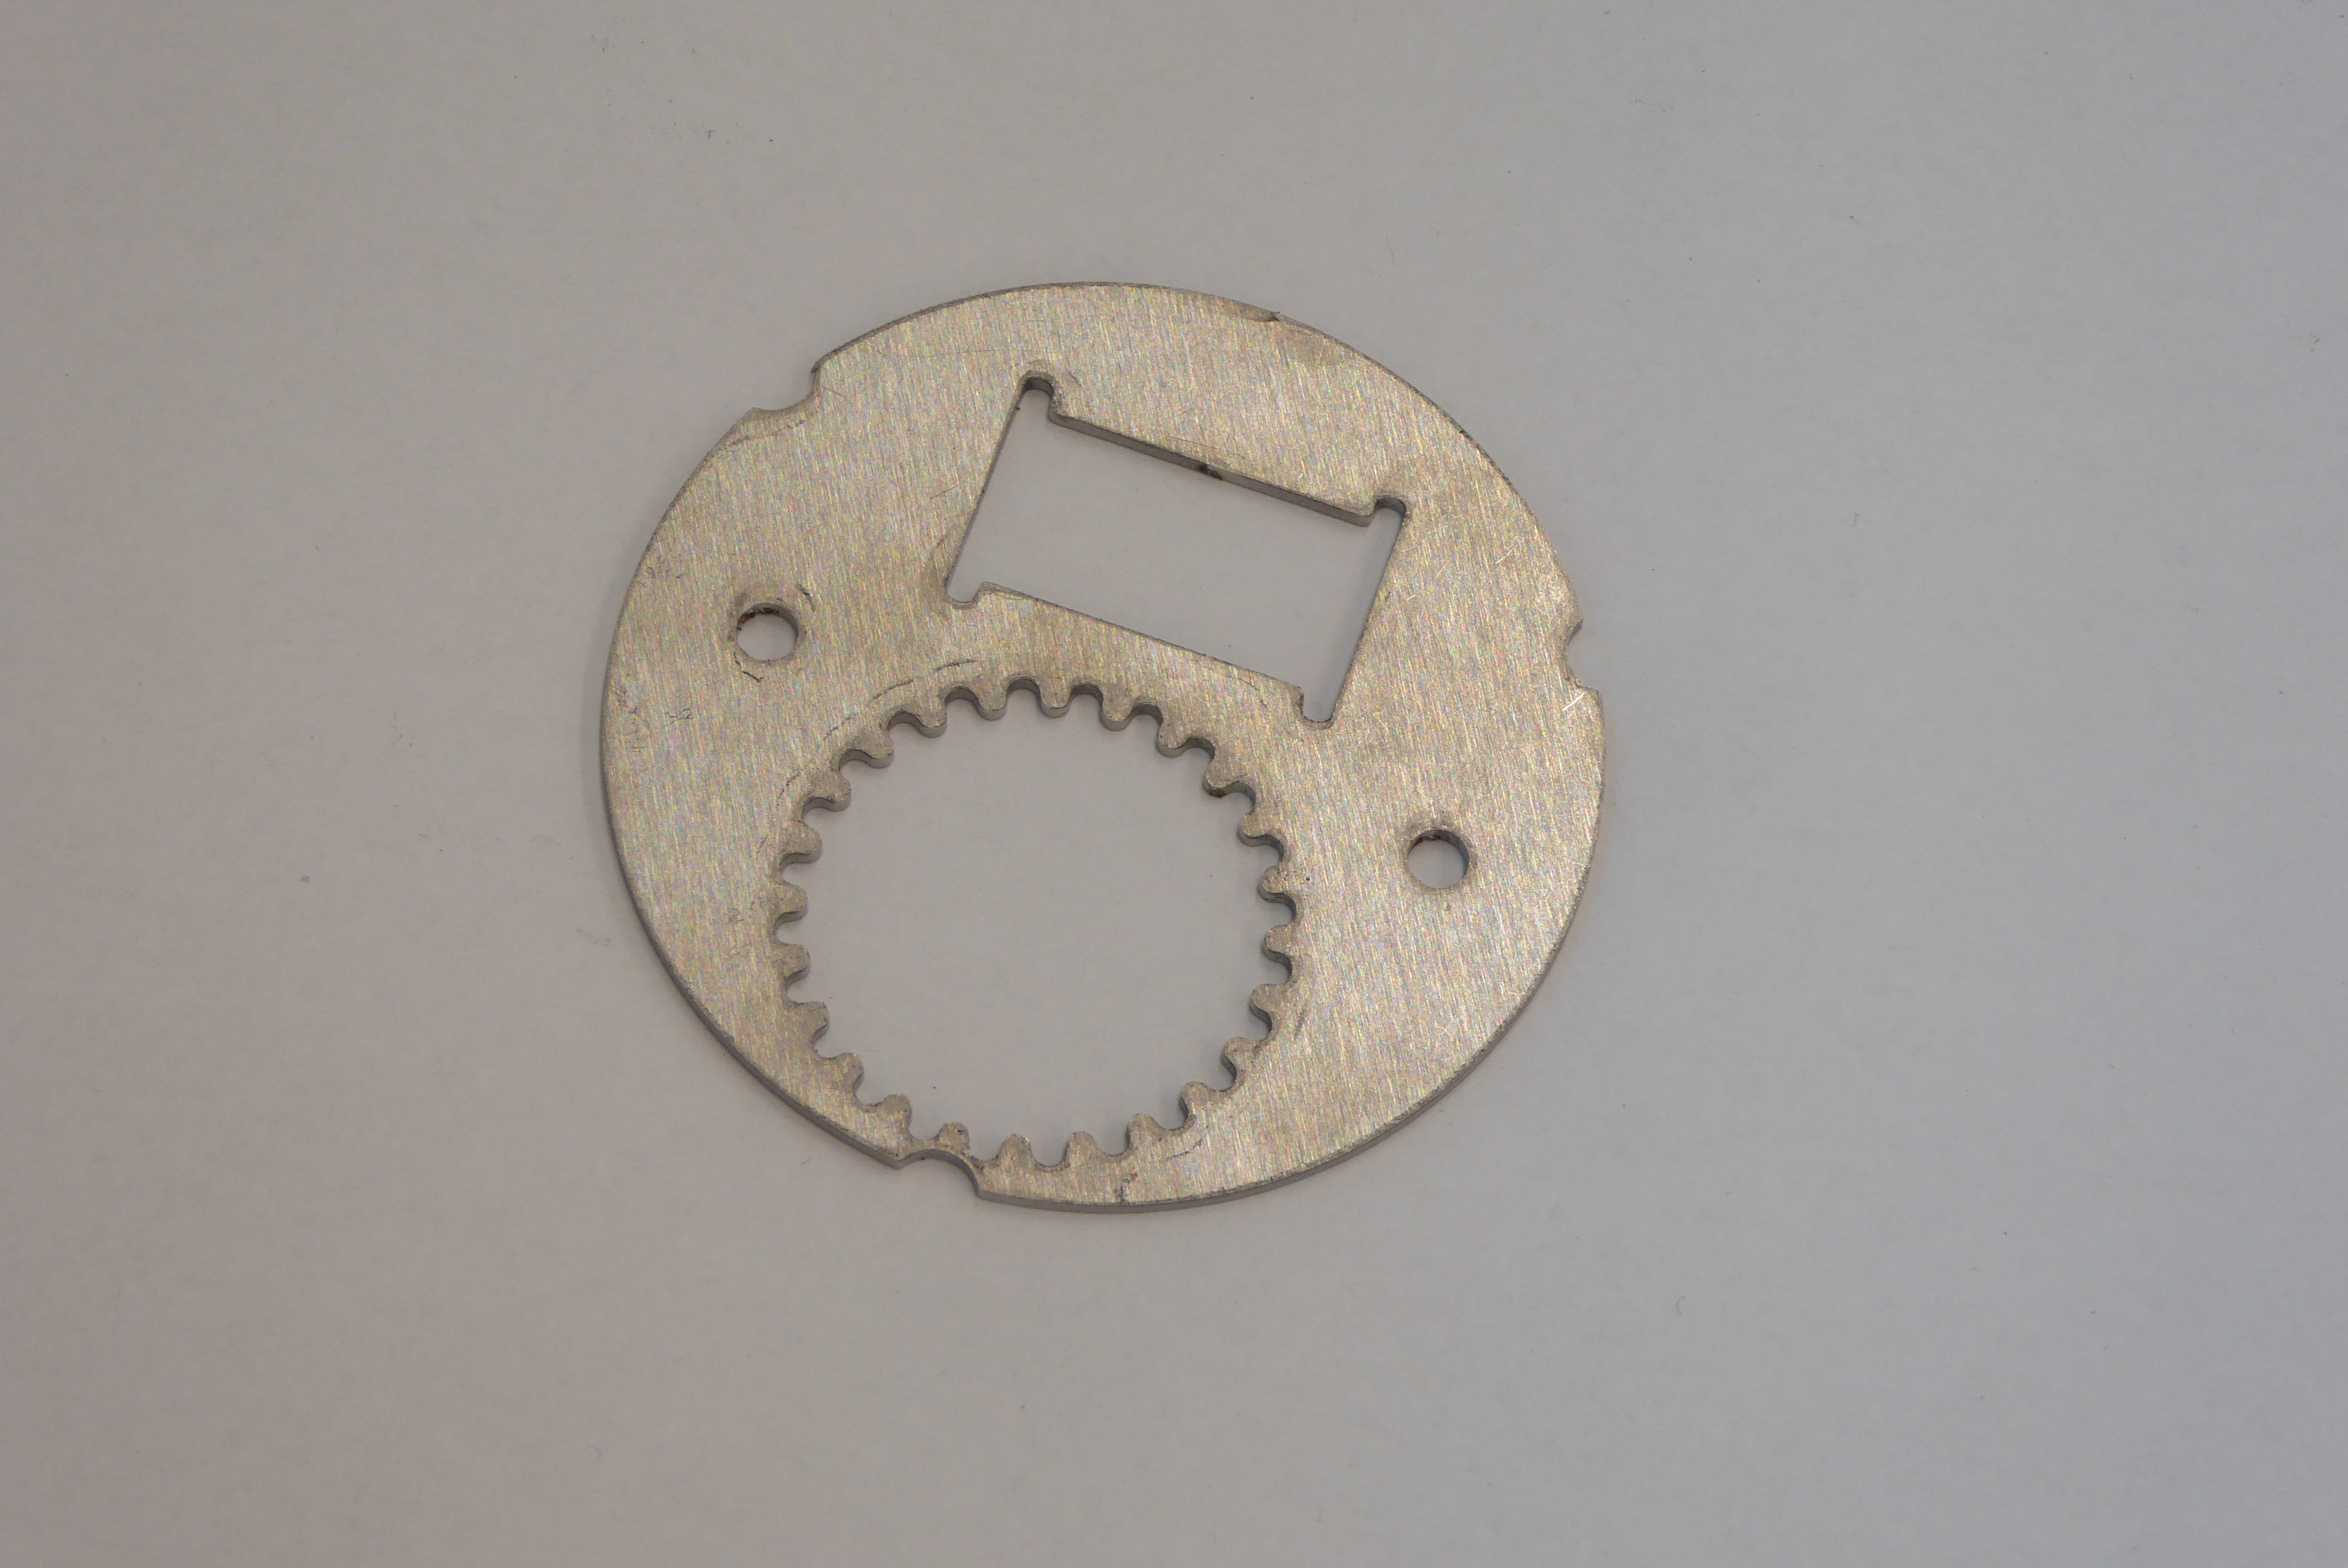
Label: Bottle Opener - Inlay